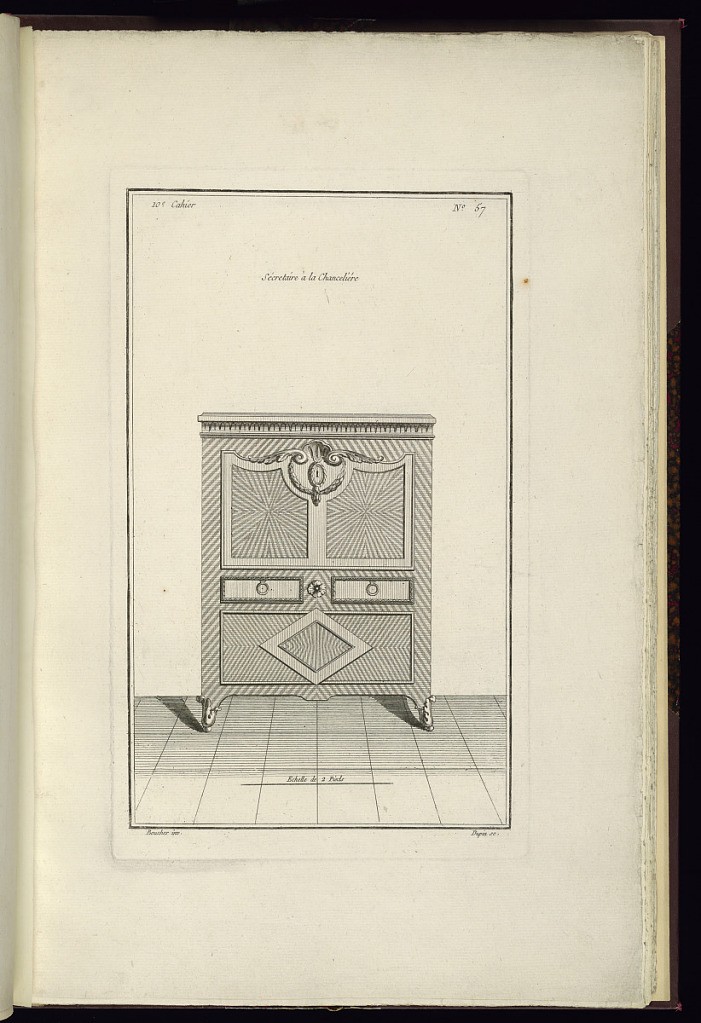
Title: Sécrétaire à la Chanceliére
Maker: Juste-François Boucher, French, 1736 – 1782
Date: ca. 1775
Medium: Engraving on off white laid paper
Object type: Print
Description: Design for a writing desk with a drop leaf. The desk is carved with minimal ornament motifs including lamb tongue, bound leaf garland, and a scallop shell with scrolling acanthus leaves. The plate is signed.